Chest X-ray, PA view. Patient: 56 years old, sex F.
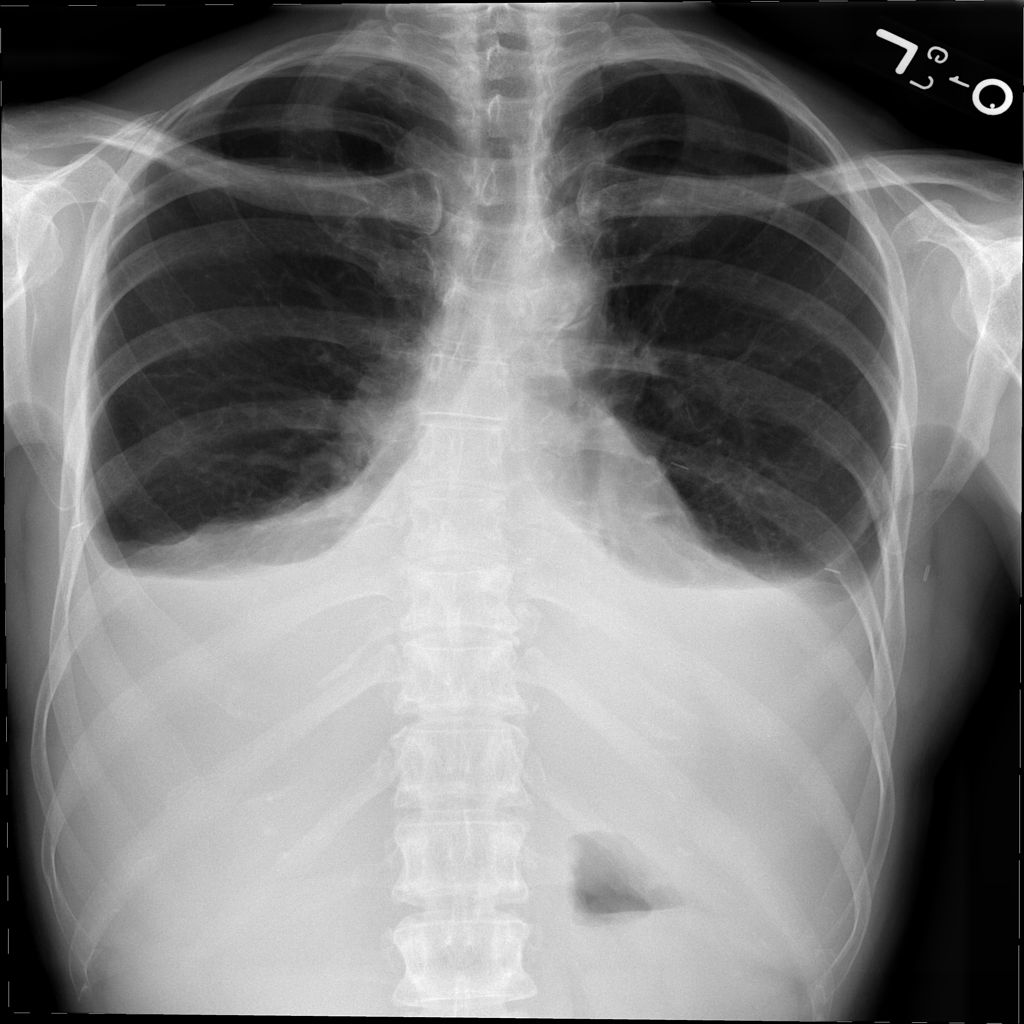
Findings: Infiltration